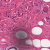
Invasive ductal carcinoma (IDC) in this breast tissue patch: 0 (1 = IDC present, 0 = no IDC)